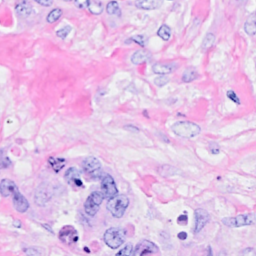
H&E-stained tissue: Breast